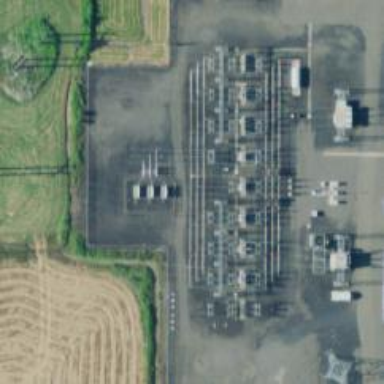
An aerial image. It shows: Outdoor switch for power.